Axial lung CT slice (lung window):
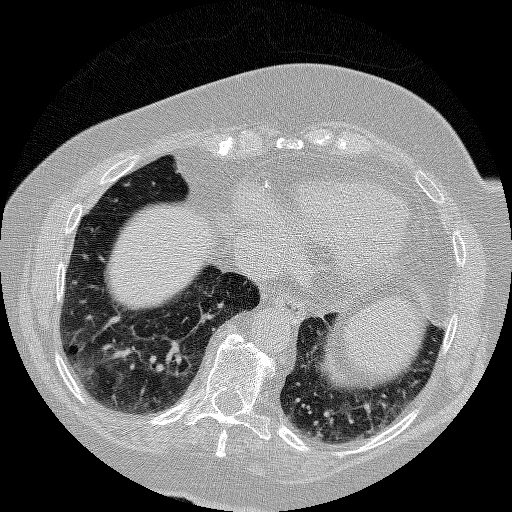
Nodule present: no